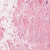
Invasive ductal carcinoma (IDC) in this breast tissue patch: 0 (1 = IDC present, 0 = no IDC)